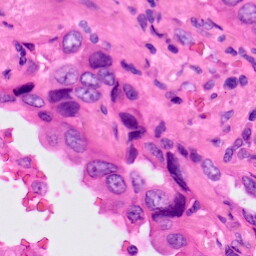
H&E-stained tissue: Lung